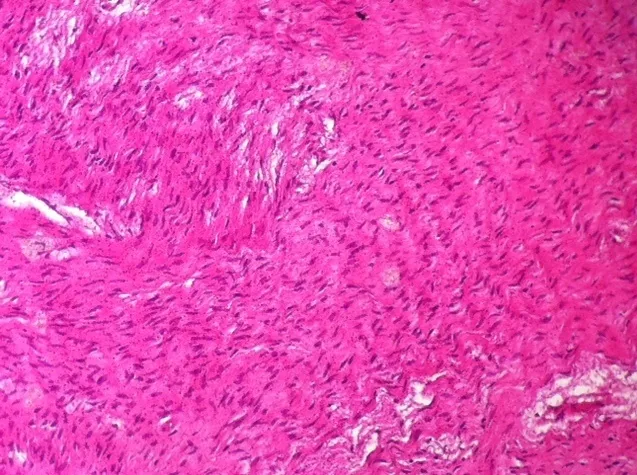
Histopathology of ovarian fibroma showing benignspindle cellproliferation (X4).
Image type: pathology (h&e)